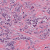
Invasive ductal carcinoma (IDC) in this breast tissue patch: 1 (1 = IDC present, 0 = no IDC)